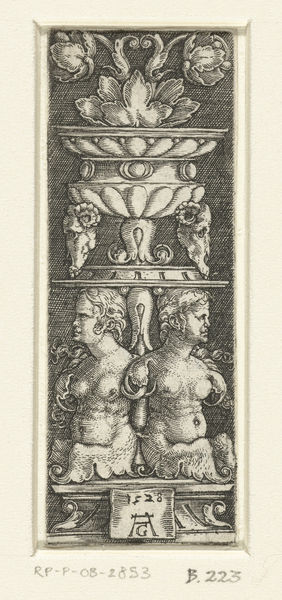
Titel: Kandelaber met twee vrouwentorso's
Künstler: Heinrich Aldegrever
Standort: Amsterdam
Institution: Rijksmuseum
Schlagwörter: blätter, gott, kopf, mann, nackt, weiß, frauen, blume, blumen, frau, grau, männer, schwarz, skizze, zeichnung, blüten, tier, ornament, schale, schädel, horn, kelch, pflanze, pflanzen, vase, brüste, grafik, dekor, bauchnabel, brustwarzen, gefäß, druck, schraffur, stich, schwarzweiß, entwurf, mythologie, göttin, dürer, büsten, weinblatt, akanthus, widder, albrecht, janus, ag, 1528, wudder